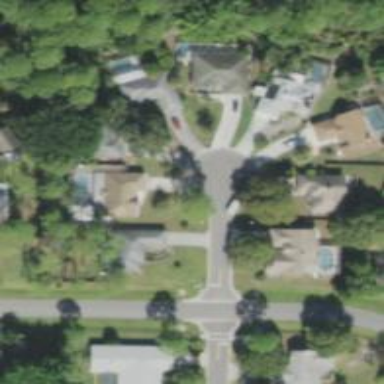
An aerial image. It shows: Turning circle on the road.